Question: I am looking jquery script (plugin) that allow quickly select Office Hours, like shown:

For selecting work hours, "mouse dragging" is used, so user can quickly select work hours via days of week.
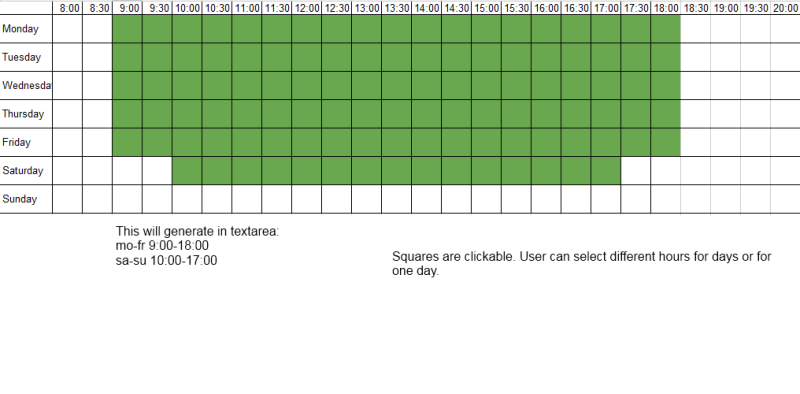
Answer: The obvious option would be:
<URL>
Good luck!